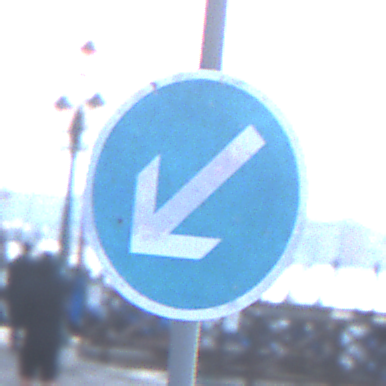
Verkehrszeichen: VorgeschriebeneVorbeifahrtLinks
Umgebung: Outdoor, Urban
Tageszeit: Dawn
Wetter: Clear
Licht: Natural
Jahreszeit: NotSpecified
Kontrast: LowContrast